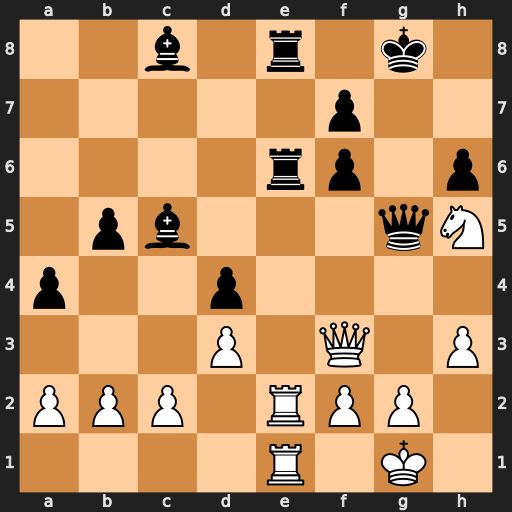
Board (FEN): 2b1r1k1/5p2/4rp1p/1pb3qN/p2p4/3P1Q1P/PPP1RPP1/4R1K1
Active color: w
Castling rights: -
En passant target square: -
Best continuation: Nxf6+ Qxf6 Qxf6 Rxe2 Rxe2